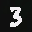
Label: 3